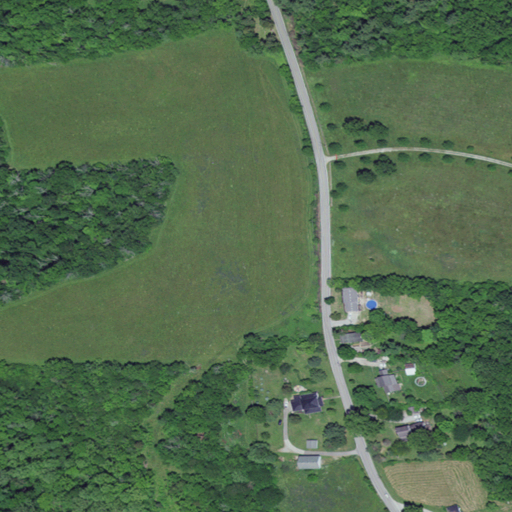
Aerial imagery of ridge(s) in Kentucky named Jersey Ridge containing pasture, deciduous forest, open development, mixed forest, low intensity development, and evergreen forest